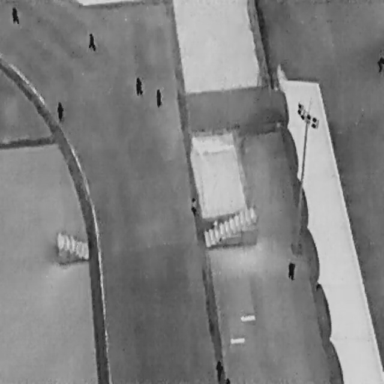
There are ten People in the infrared image.